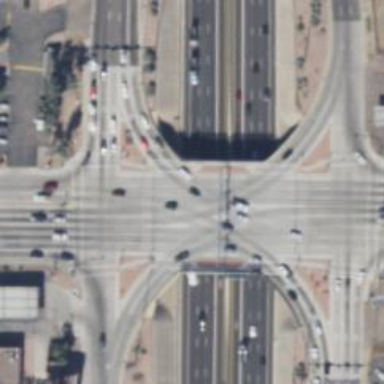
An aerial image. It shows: Secondary link road crossing over bridge.